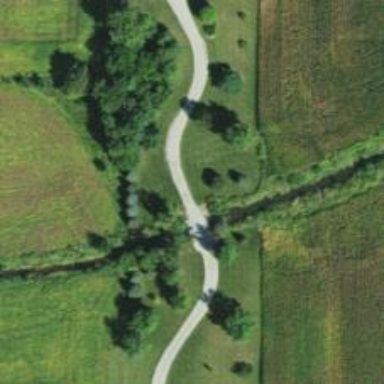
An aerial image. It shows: Driveway leading to service road.